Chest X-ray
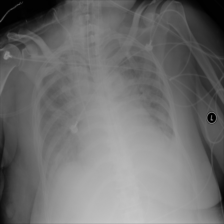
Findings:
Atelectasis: negative
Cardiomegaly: negative
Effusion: negative
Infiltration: positive
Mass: negative
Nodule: negative
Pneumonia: negative
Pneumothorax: negative
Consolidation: negative
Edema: positive
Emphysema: negative
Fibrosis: negative
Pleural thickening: negative
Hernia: negative